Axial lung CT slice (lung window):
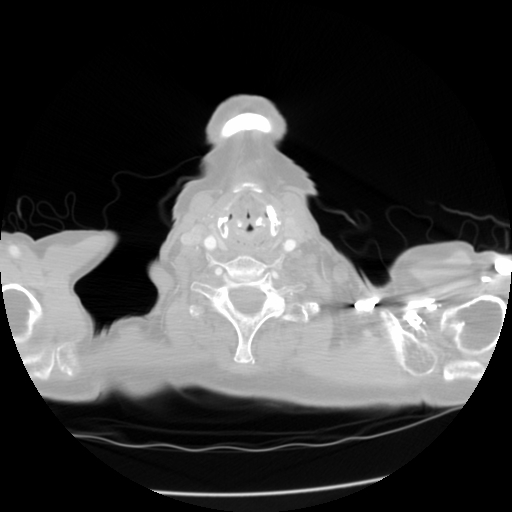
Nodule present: no